Interaction volume radius: 5 \u00c5
Interaction volume height: 15 \u00c5
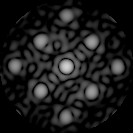
Disorder parameter: 0.201